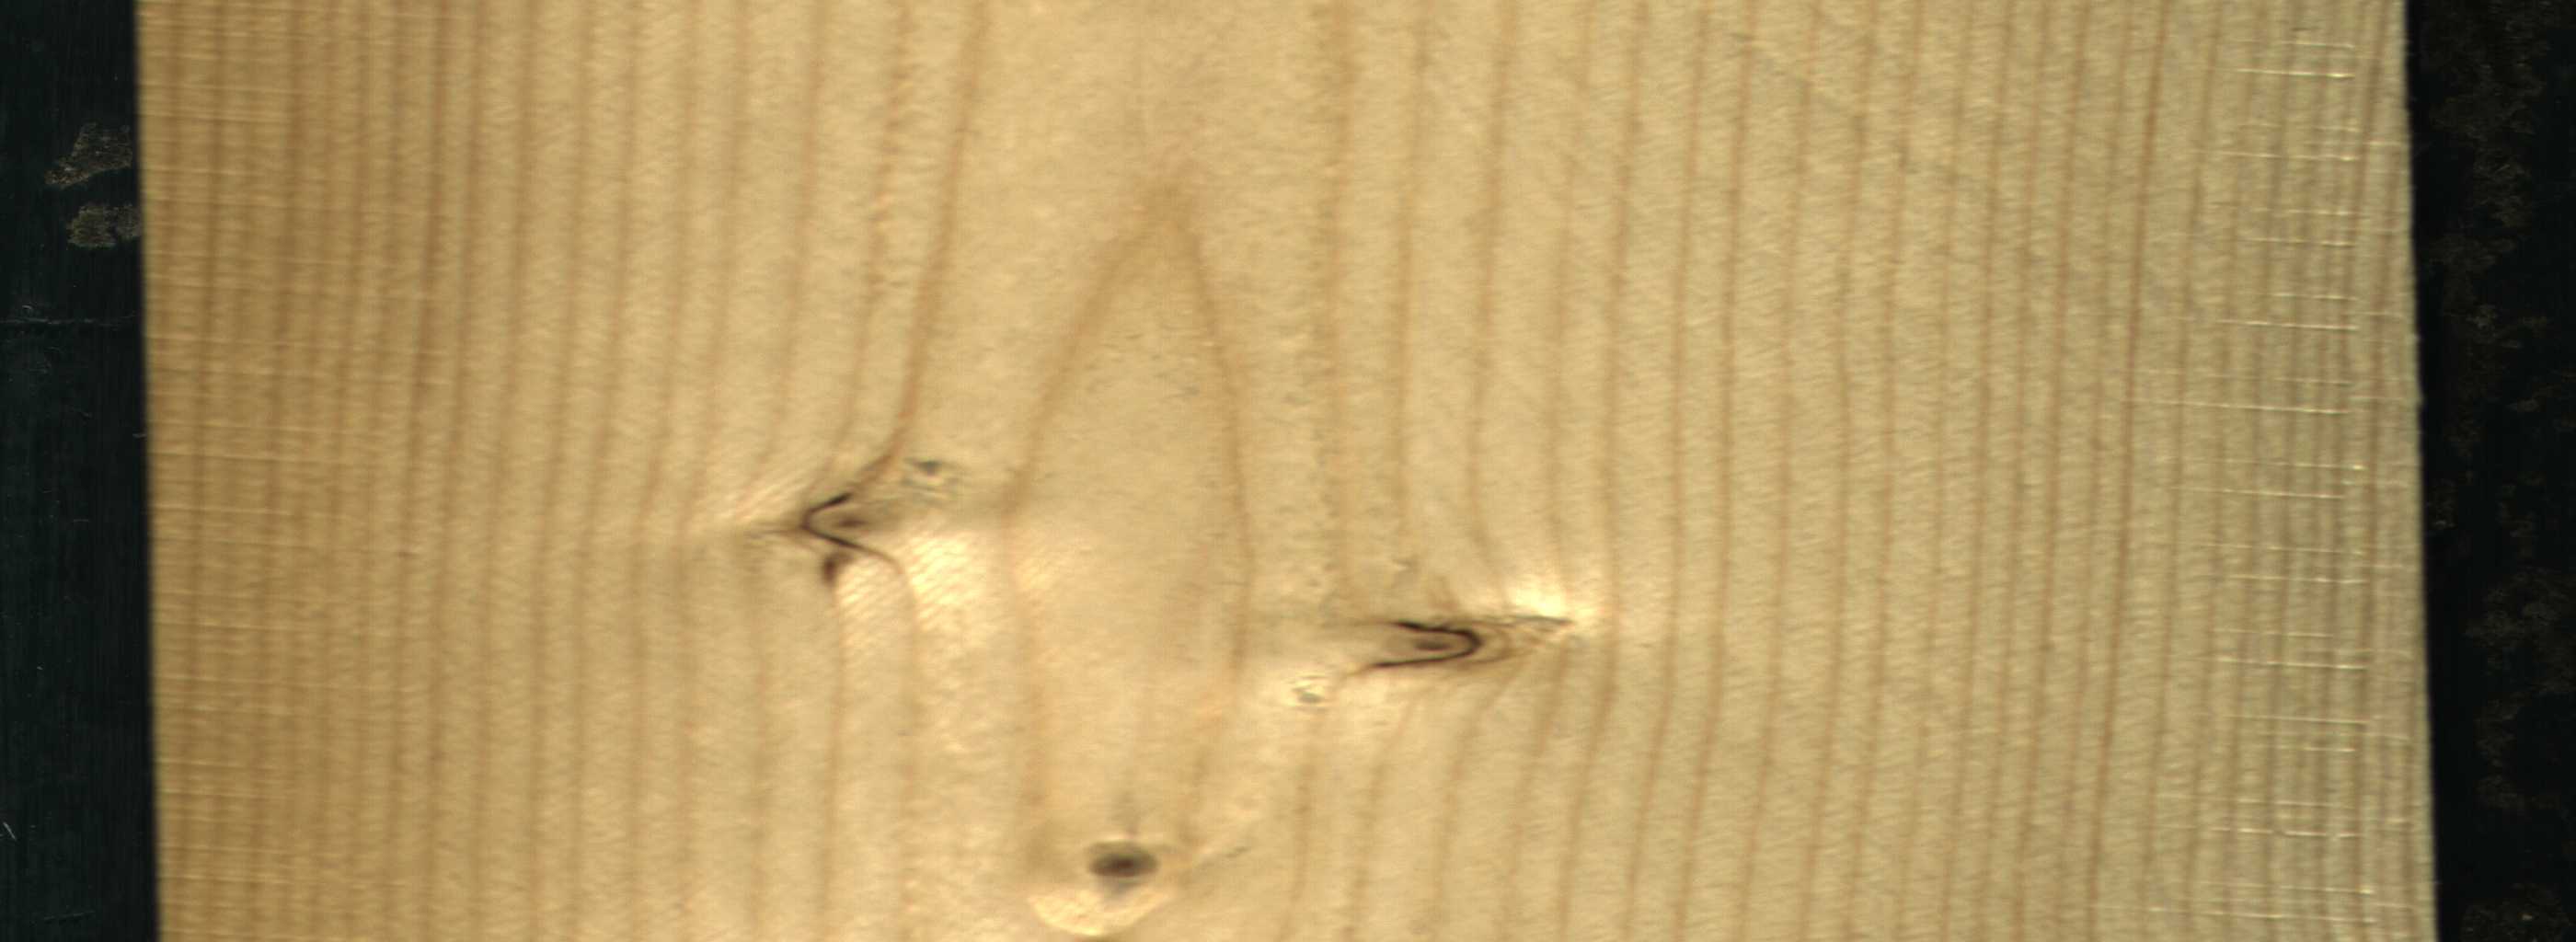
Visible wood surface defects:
Dead_Knot
Dead_Knot
Live_Knot